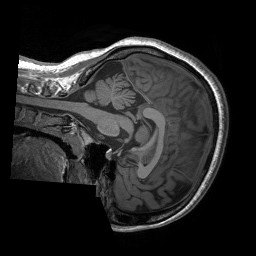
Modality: T1w
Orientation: sagittal
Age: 27
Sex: female
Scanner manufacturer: siemens
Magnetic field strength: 3 T
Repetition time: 1.9 s
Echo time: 0.00227 s